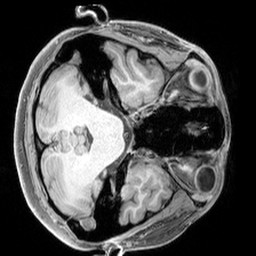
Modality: T1w
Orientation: axial
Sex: female
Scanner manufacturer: siemens
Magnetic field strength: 3 T
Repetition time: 2.3 s
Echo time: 0.00226 s